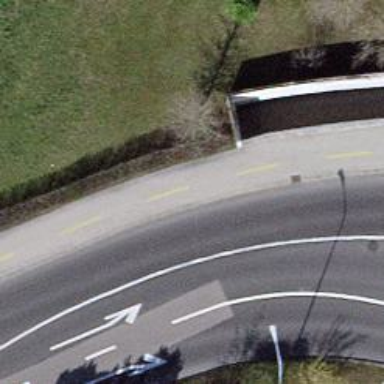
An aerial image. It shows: Asphalt footway with tunnel.